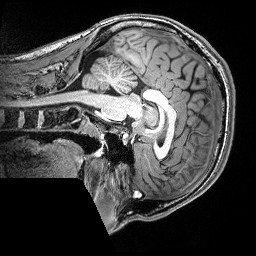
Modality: T1w
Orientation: sagittal
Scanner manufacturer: siemens
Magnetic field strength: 3 T
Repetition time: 2.5 s
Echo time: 0.00343 s